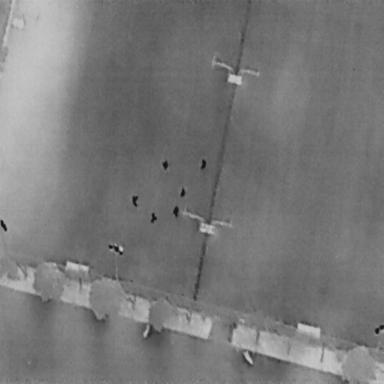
There are six People in the infrared image.